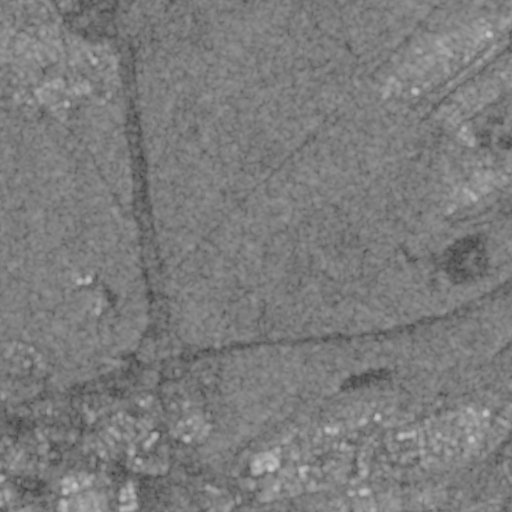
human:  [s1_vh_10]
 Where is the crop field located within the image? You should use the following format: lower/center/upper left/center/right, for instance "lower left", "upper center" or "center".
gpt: The crop field is located in the center right of the image.
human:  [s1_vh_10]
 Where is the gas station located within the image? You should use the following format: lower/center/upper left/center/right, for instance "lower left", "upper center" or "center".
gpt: The gas station is located in the lower right of the image.
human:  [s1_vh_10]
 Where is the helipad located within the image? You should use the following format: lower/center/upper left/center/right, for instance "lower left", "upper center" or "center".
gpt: The helipad is located in the lower left of the image.
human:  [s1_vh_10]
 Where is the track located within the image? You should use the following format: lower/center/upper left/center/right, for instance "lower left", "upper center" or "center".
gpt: The track is located in the upper right of the image.
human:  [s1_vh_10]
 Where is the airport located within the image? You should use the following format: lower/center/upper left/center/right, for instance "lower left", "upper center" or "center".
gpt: There is no airport in the image.

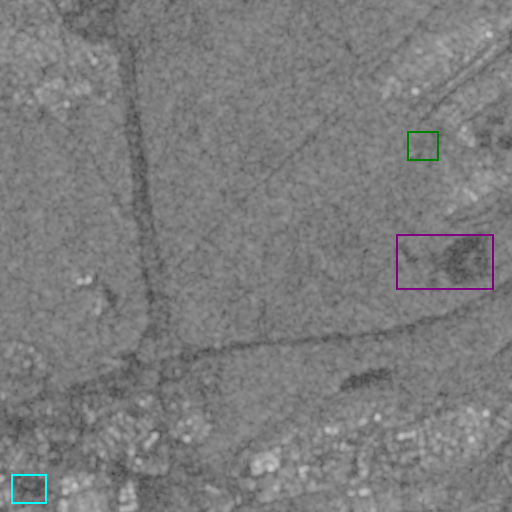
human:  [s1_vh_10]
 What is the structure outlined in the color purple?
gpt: The structure outlined in purple is a crop field.
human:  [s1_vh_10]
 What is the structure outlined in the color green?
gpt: The structure outlined in green is a park.
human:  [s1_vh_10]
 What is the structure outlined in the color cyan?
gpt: The structure outlined in cyan is a parking lot.
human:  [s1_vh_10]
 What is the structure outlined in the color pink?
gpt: There is no pink outline.